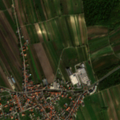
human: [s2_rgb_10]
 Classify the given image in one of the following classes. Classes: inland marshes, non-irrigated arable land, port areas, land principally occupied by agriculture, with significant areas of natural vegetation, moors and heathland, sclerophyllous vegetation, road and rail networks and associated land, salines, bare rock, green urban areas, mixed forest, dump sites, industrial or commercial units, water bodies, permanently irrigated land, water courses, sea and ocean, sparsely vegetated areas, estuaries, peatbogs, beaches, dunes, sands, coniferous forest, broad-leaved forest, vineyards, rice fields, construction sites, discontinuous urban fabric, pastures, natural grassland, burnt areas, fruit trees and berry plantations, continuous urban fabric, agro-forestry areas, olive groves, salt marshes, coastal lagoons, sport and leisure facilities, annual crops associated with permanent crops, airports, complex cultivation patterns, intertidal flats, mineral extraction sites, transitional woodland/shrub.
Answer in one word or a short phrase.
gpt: discontinuous urban fabric, non-irrigated arable land, vineyards, land principally occupied by agriculture, with significant areas of natural vegetation, broad-leaved forest